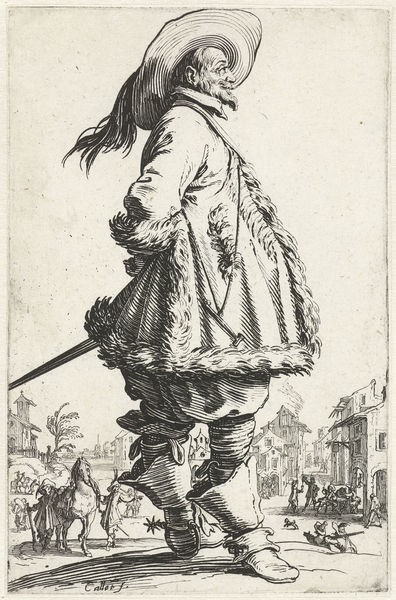
Titel: Ruiter met gepluimde hoed, op de rechterzijde gezien
Künstler: Jacques Callot
Standort: Amsterdam
Institution: Rijksmuseum
Schlagwörter: mann, mantel